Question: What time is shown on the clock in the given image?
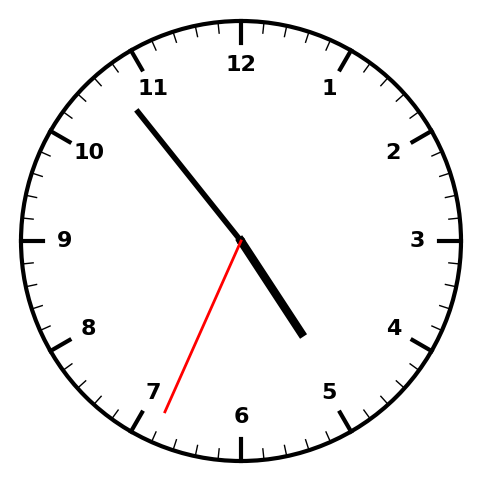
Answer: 04:53:34